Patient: sex F, age 80
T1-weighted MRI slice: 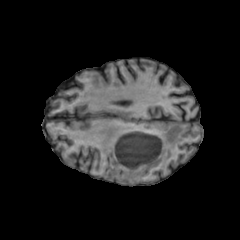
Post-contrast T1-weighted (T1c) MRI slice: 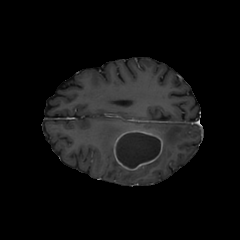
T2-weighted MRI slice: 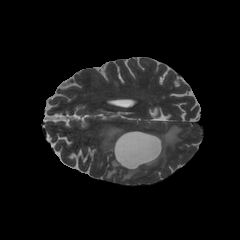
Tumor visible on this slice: yes
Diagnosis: Glioblastoma, IDH-wildtype
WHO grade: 4